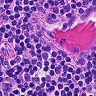
Metastatic tissue present: no